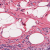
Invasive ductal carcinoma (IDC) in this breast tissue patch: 1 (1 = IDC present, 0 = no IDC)